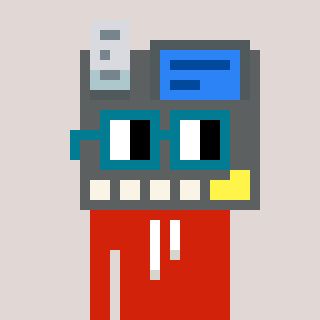
a pixel art character with square dark green glasses, a cash register-shaped head and a red-colored body on a warm background